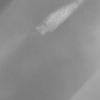
Atmospheric dust classification: not_dusty